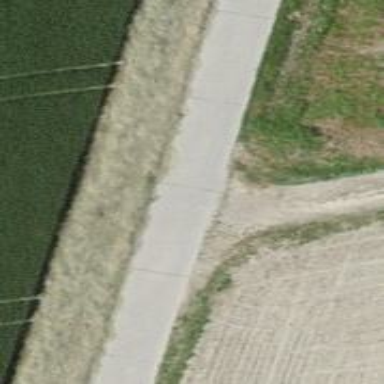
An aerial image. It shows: Service road with concrete surface.